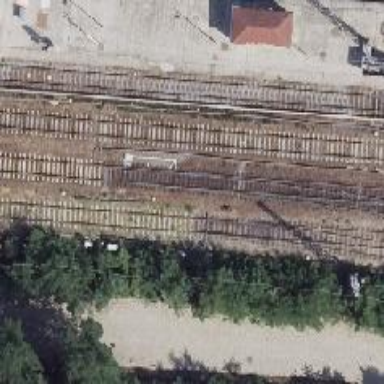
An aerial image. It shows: Railway signal.